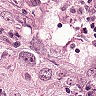
Metastatic tissue present: yes